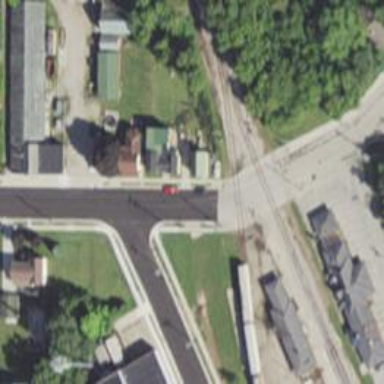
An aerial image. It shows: Railway crossing.